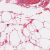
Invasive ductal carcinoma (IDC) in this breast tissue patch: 0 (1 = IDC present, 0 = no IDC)